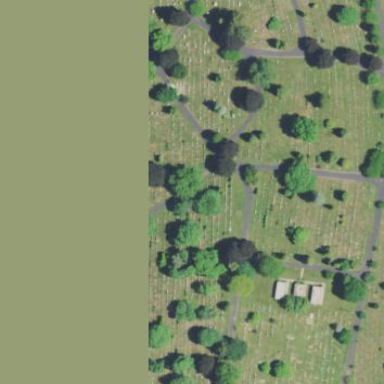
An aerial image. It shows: Cemetery.